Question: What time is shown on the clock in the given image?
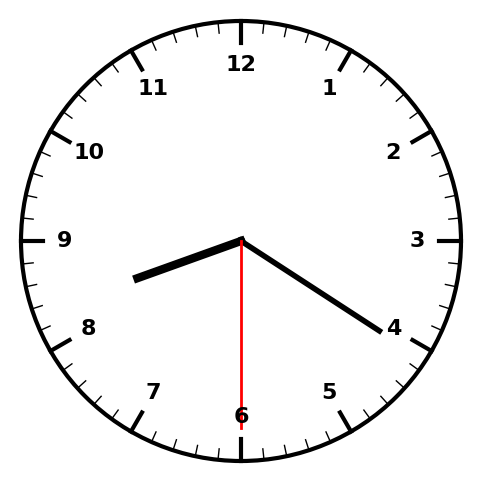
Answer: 08:20:30